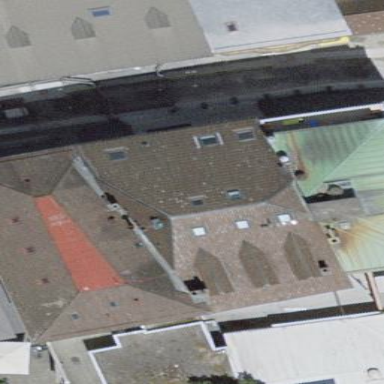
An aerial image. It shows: Hipped roof with tiles along the apartments building.